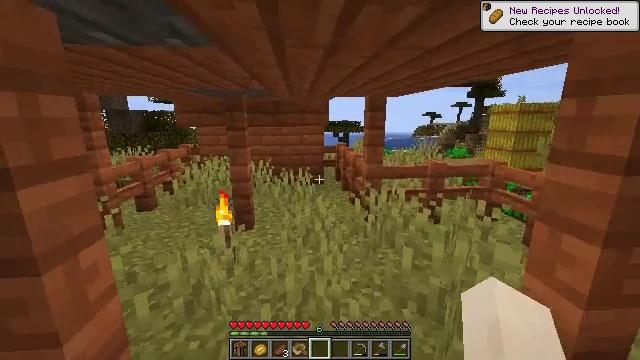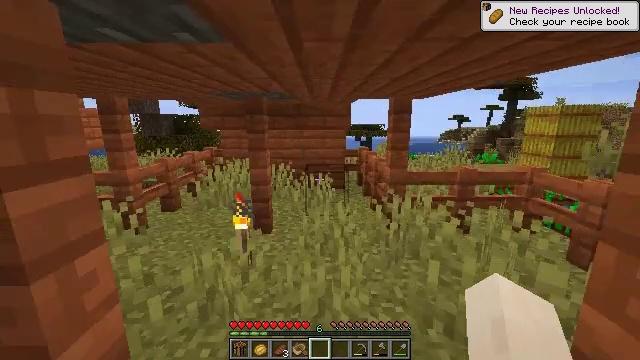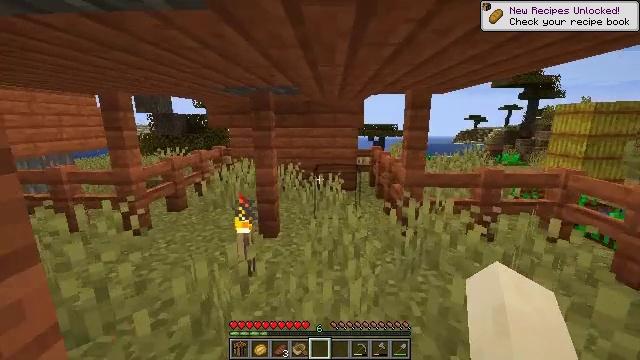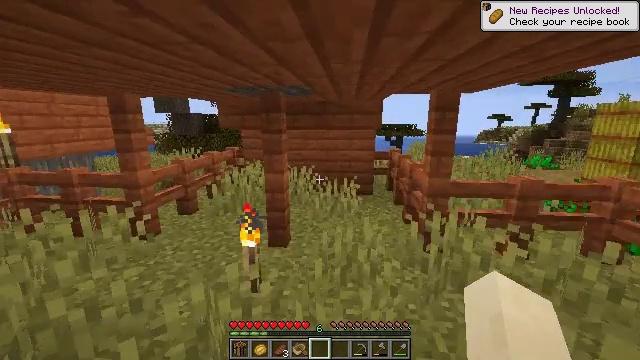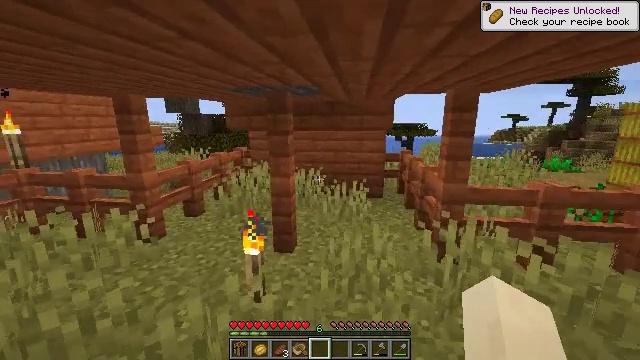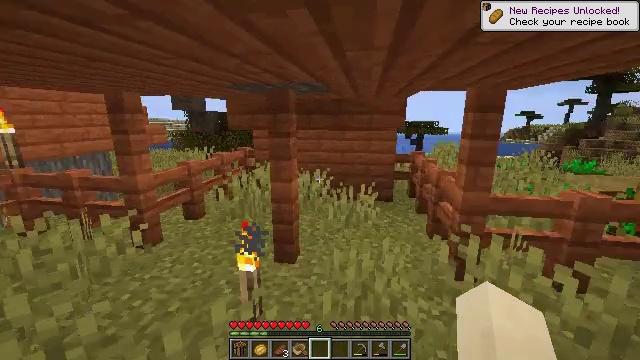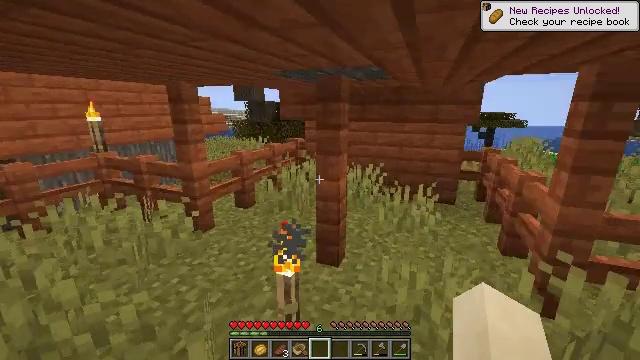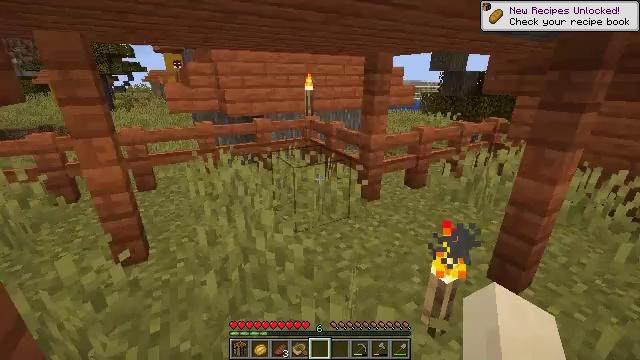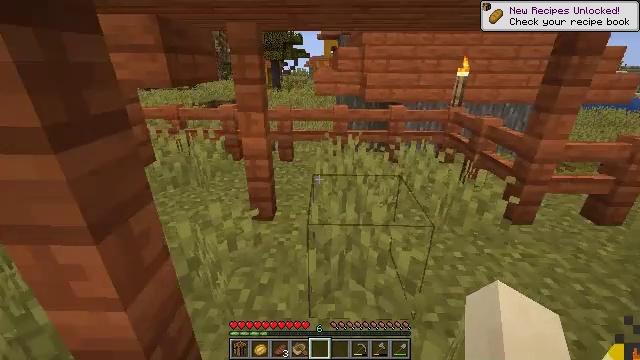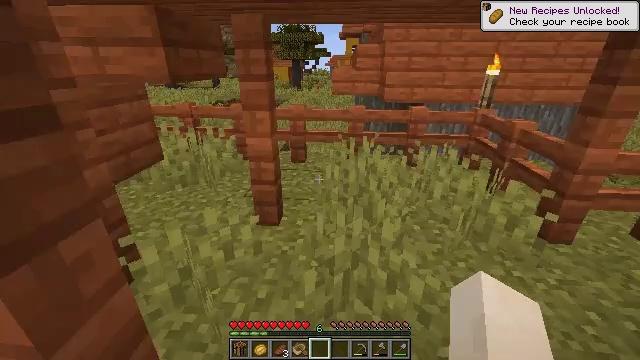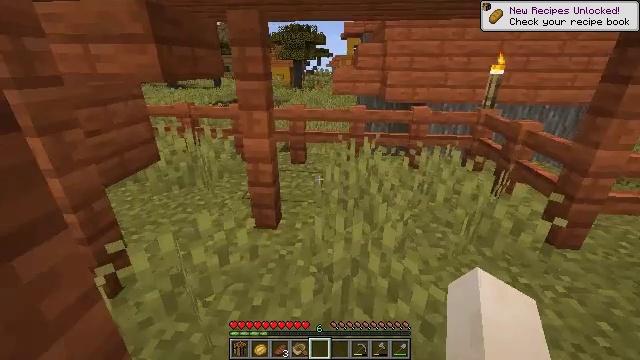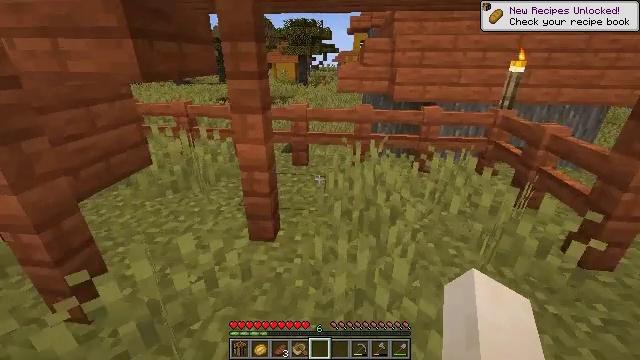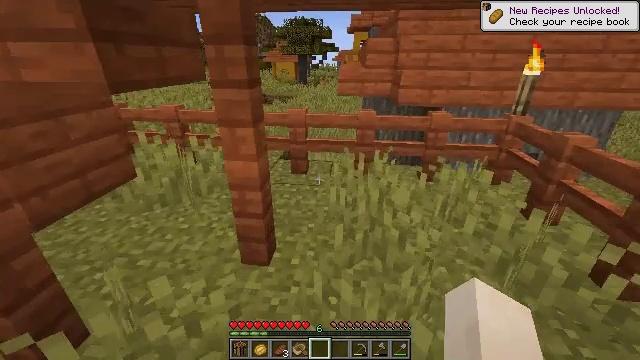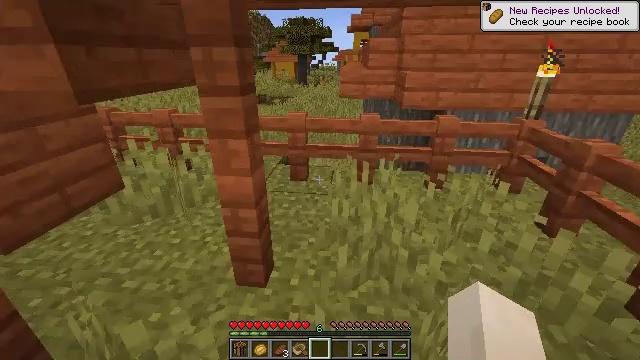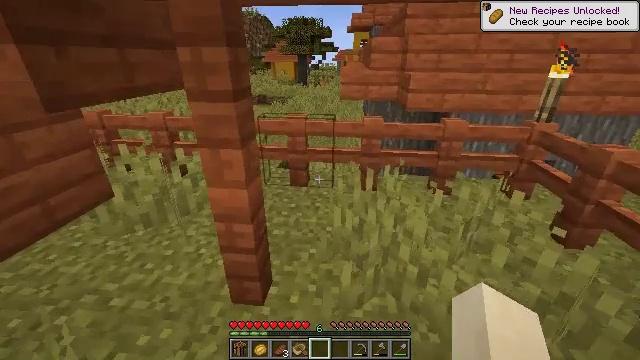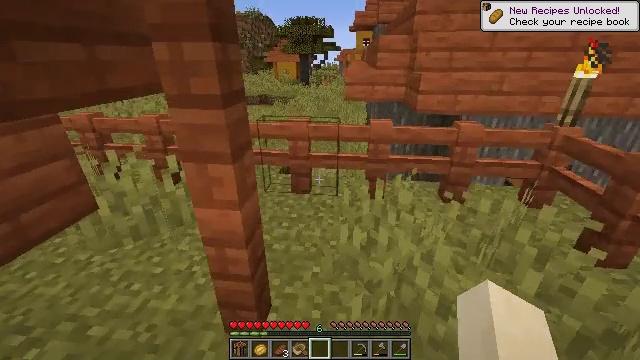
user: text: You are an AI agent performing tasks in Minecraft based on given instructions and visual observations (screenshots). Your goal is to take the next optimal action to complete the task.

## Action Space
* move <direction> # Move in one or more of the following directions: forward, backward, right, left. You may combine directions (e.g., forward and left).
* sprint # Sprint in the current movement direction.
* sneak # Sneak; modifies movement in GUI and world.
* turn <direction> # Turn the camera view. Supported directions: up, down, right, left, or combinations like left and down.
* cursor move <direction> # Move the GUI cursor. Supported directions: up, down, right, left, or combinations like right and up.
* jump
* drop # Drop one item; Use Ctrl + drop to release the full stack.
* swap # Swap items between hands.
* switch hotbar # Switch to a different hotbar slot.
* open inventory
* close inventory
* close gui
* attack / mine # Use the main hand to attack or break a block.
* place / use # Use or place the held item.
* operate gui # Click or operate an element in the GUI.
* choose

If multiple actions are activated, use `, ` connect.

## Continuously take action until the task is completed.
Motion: motion action
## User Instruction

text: Attack the acacia fence to break it.
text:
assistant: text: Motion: move forward, turn left
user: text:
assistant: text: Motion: move forward, turn left
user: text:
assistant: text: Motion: move forward, turn left
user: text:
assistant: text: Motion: move forward, turn left
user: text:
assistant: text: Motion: move forward, turn left
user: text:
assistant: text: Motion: move forward, turn left and down
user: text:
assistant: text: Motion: move forward, turn left and down
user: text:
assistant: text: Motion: move forward, turn left and down
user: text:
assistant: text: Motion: move forward, turn left
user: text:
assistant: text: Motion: move forward
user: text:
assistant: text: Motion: move forward, turn left
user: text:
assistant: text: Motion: move forward
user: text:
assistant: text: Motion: move forward
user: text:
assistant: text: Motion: move forward
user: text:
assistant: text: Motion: move forward
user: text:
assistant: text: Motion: move forward, turn left
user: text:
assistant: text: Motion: move forward and move right, turn left and down
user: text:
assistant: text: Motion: move forward and move right, turn left
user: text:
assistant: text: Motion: move forward and move right, turn left
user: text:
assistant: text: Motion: move forward and move right, turn left
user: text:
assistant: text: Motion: move forward and move right, turn left and up
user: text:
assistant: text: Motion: no_op
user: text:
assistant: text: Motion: no_op
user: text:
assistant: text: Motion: move left
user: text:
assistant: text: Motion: move left
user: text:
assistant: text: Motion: move left, turn right
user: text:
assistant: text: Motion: move left, turn left
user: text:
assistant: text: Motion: move left, turn left and up
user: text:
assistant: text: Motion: move left, turn left and up
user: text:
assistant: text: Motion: move left, turn left and up